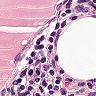
Metastatic tissue present: no